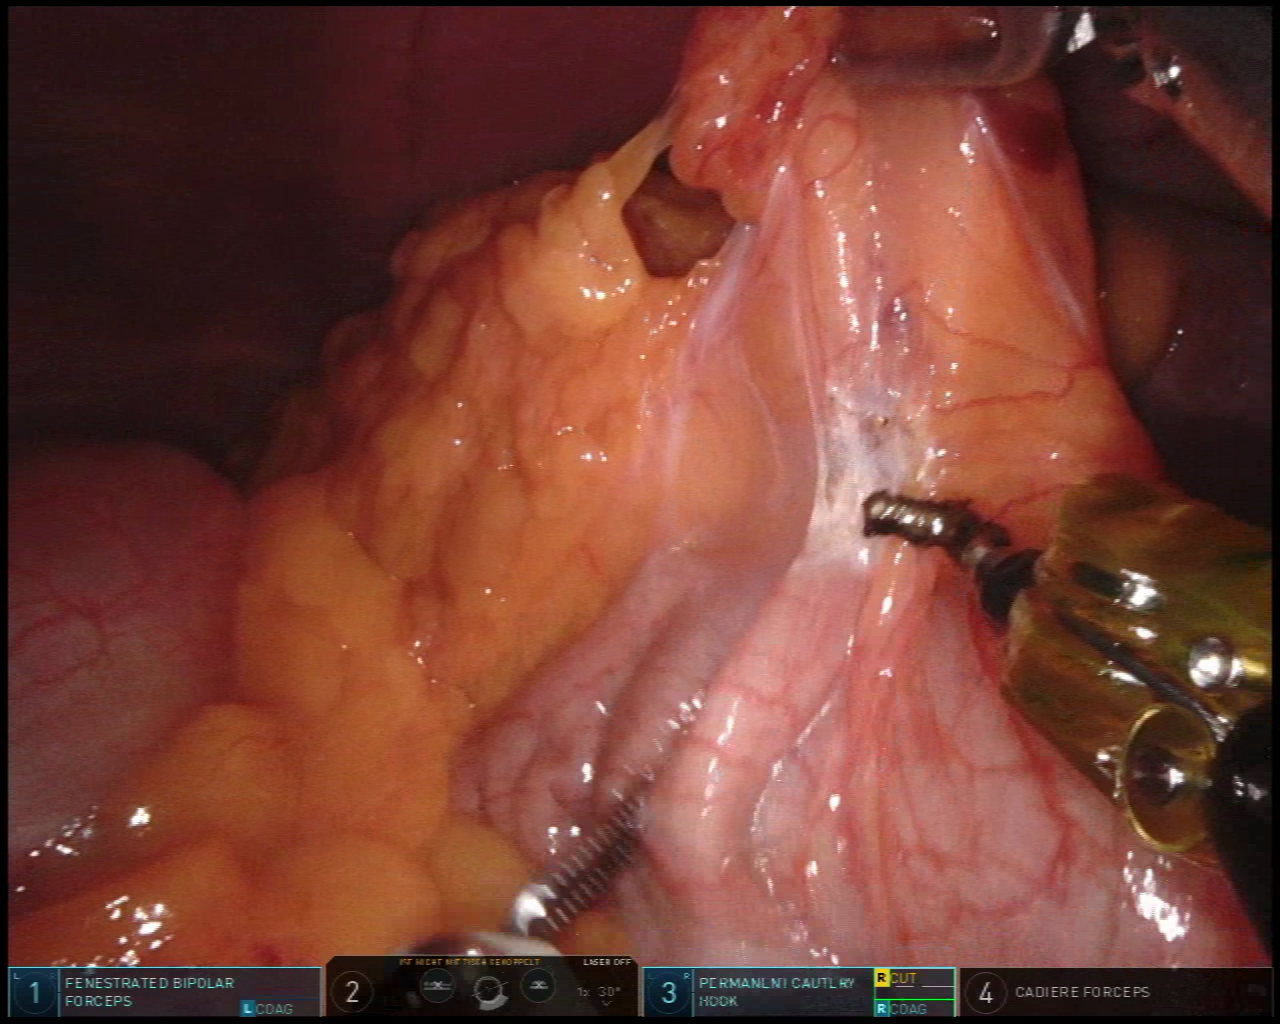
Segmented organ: spleen
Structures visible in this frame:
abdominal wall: yes
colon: yes
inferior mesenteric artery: no
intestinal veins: no
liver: no
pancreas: no
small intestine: no
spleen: yes
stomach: no
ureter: no
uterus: no
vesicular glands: no